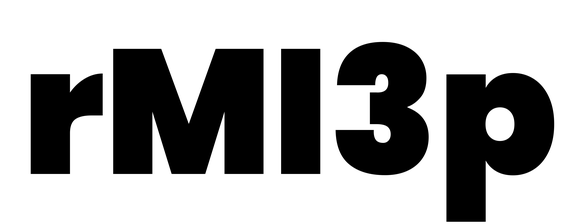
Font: Poppins-Black